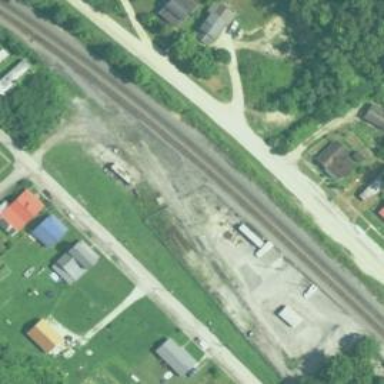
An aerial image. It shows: Railway spur service.